Question: I'm streaming video to my app with MPMoviePlayerController, works great in Simulator and my device, but one of my beta testers devices won't play the audio. Audio controls won't appear, and instead, show the following image:

Any idea what is going on? Thanks in advance!!
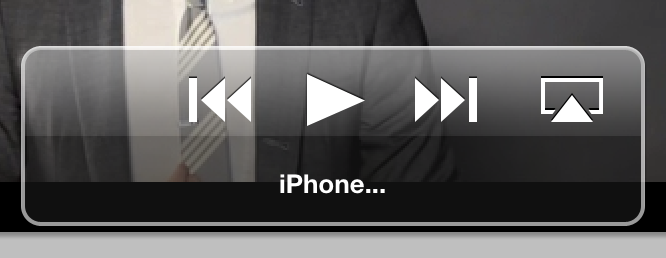
Answer: The beta testers phone was on vibrate... dummy.